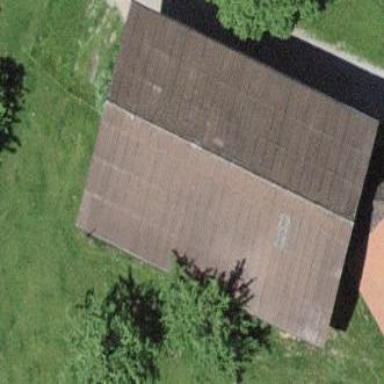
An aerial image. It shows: Shed building.